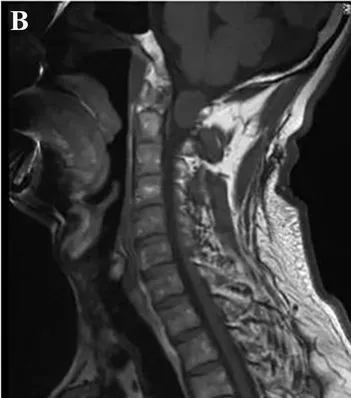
Contrast-enhanced magnetic resonance imaging (MRI) of the spine; the lesion was isointense on T1-weighted images.
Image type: radiology (mri)